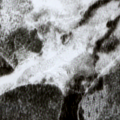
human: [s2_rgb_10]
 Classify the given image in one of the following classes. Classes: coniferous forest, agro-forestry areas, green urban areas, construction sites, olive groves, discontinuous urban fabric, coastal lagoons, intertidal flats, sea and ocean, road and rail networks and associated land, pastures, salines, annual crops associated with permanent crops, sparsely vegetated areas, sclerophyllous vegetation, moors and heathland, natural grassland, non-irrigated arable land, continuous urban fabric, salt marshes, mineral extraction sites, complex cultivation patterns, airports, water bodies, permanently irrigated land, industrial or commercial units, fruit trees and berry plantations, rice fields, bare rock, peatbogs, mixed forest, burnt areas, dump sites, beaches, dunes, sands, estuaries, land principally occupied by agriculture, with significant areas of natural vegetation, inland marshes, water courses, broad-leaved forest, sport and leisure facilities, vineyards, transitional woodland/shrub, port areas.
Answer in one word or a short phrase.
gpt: coniferous forest, mixed forest, peatbogs